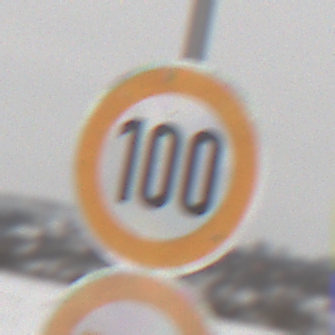
Verkehrszeichen: Geschwindigkeit100
Zusatzzeichen unten: UeberholverbotKraftfahrzeuge
Umgebung: Outdoor, Nature
Tageszeit: MorningAfternoon
Wetter: Overcast
Licht: Natural
Jahreszeit: Winter
Kontrast: LowContrast